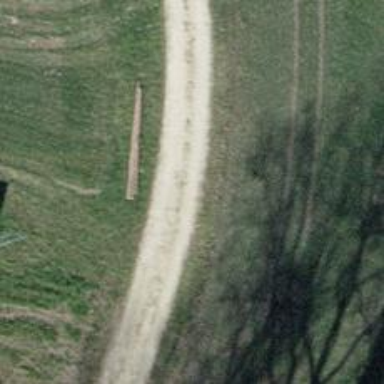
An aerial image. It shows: Track with compacted grade3 surface.